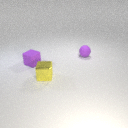
small yellow metal cube to the right of small purple rubber cube